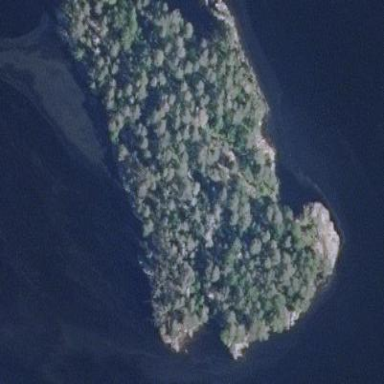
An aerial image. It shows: Islet.